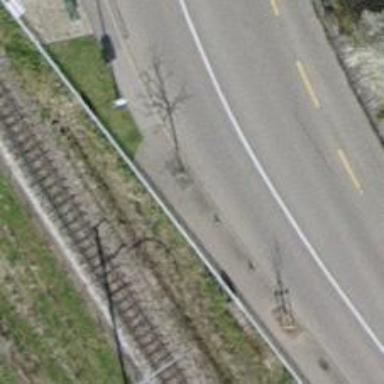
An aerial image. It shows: Bench for seating.